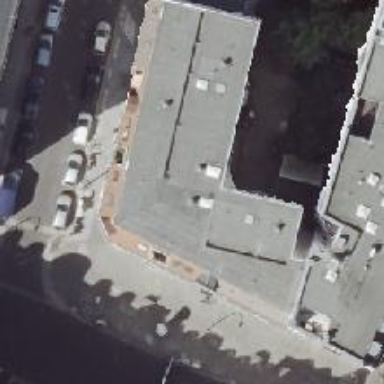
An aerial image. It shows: Clothing store.